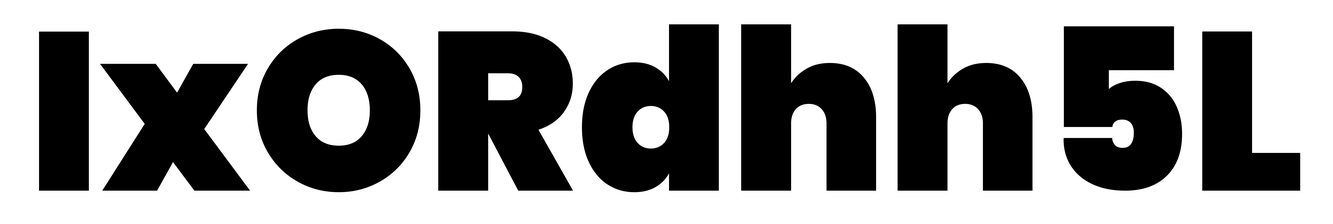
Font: Poppins-Black